Question: I have more than 6 divs and I want to set it with float left and one after another with auto resize as per the content size using css
As per image below
here is my code:
'''
<div class="main-container">
<div class="container">
<div class="title">test1</div>
<div class="content">Testing of css html Long Content</div>
</div>
<div class="container">
<div class="title">test2</div>
<div class="content">Testing of css html Long Content</div>
</div>
<div class="container">
<div class="title">test3</div>
<div class="content">Testing of css html Short Content</div>
</div> <!-- And so on ... -->
</div>
'''

any help will be appriciate. Thanks
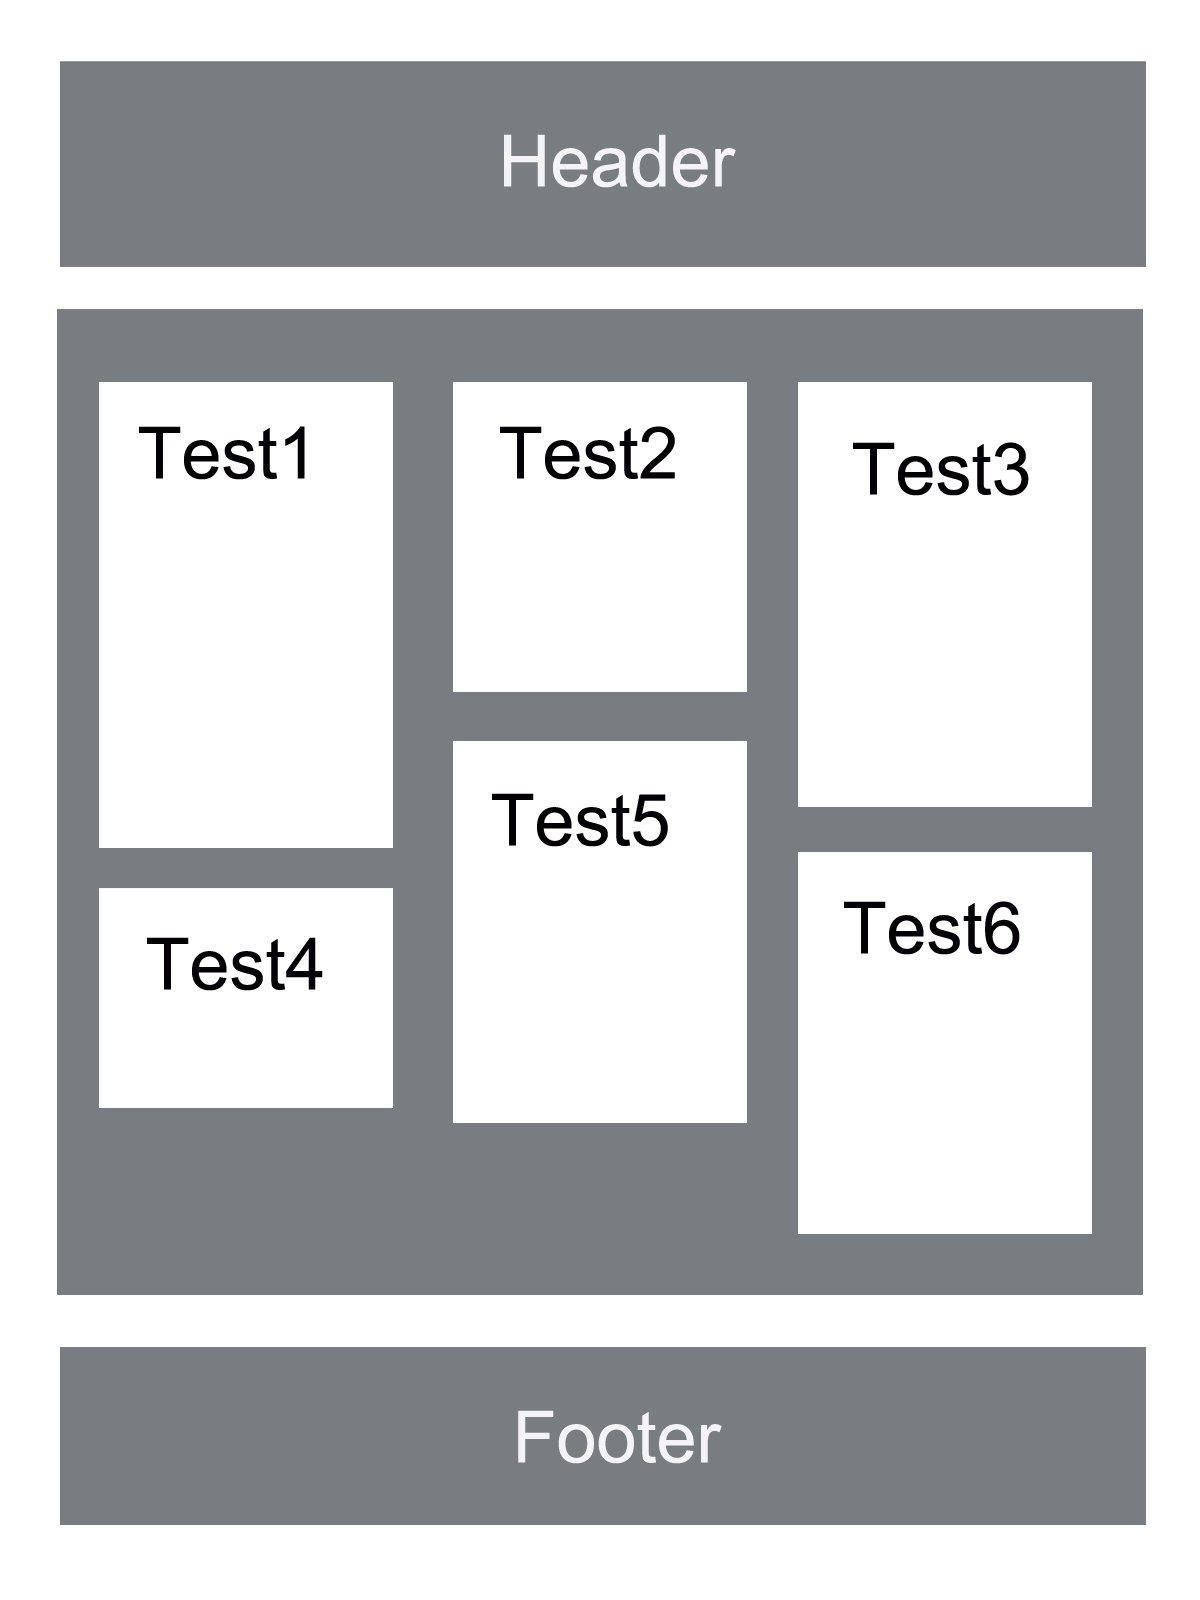
Answer: From all I know, you cannot achieve that using CSS only. The following CSS solutions are possible, but each of them fails to meet all your requirements.
## float: left; with clearing
This is all you can achieve using 'float':

For that to work, you have to 'clear' the 'float' every 4th element. Recommendation is to use
'''
.container:nth-of-type(3n+1) { clear: both; }
'''
## display: flex;
What you can achieve using 'display: flex;' is similar, but all '.container' in one "row" will have the same 'height' which will be determined by the "highest" '.container'.
## CSS columns
The only way I know of to create a type of layout like you showed is using css colums. that your containers will be stacked first in vertical order, and only if a column is filled the next '.container' will be pushed to the next column. So 2 will be 1, not right of it.
## Javascript-based solutions
As mentioned in another answer, there's a load of solutions available based on Javascript.
Find the two mentioned before here:
> <URL>